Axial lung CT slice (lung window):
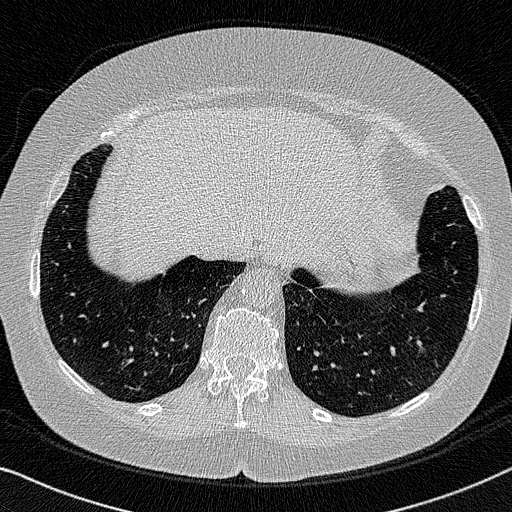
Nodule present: no